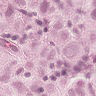
Metastatic tissue present: yes